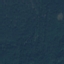
Land use / land cover: Forest